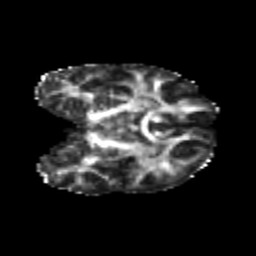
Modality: FA
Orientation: coronal
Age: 21
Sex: female
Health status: healthy
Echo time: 0.074 s